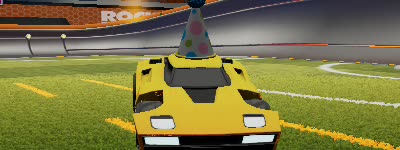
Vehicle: breakout